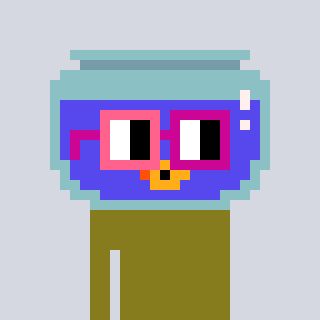
a pixel art character with square pink and red glasses, a goldfish-shaped head and a gunk-colored body on a cool background